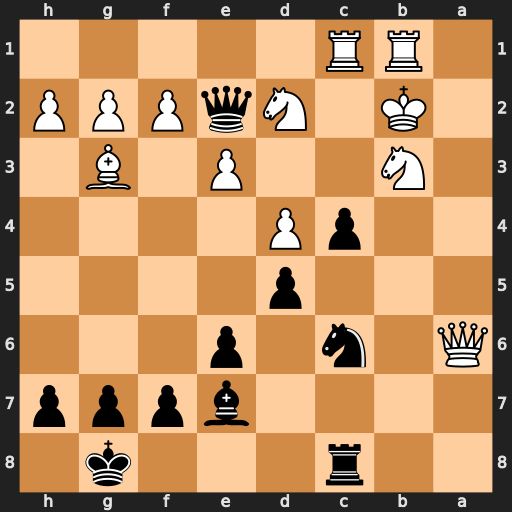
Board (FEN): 2r3k1/4bppp/Q1n1p3/3p4/2pP4/1N2P1B1/1K1NqPPP/1RR5
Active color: b
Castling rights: -
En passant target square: -
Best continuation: c3+ Rxc3 Qxa6